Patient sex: F
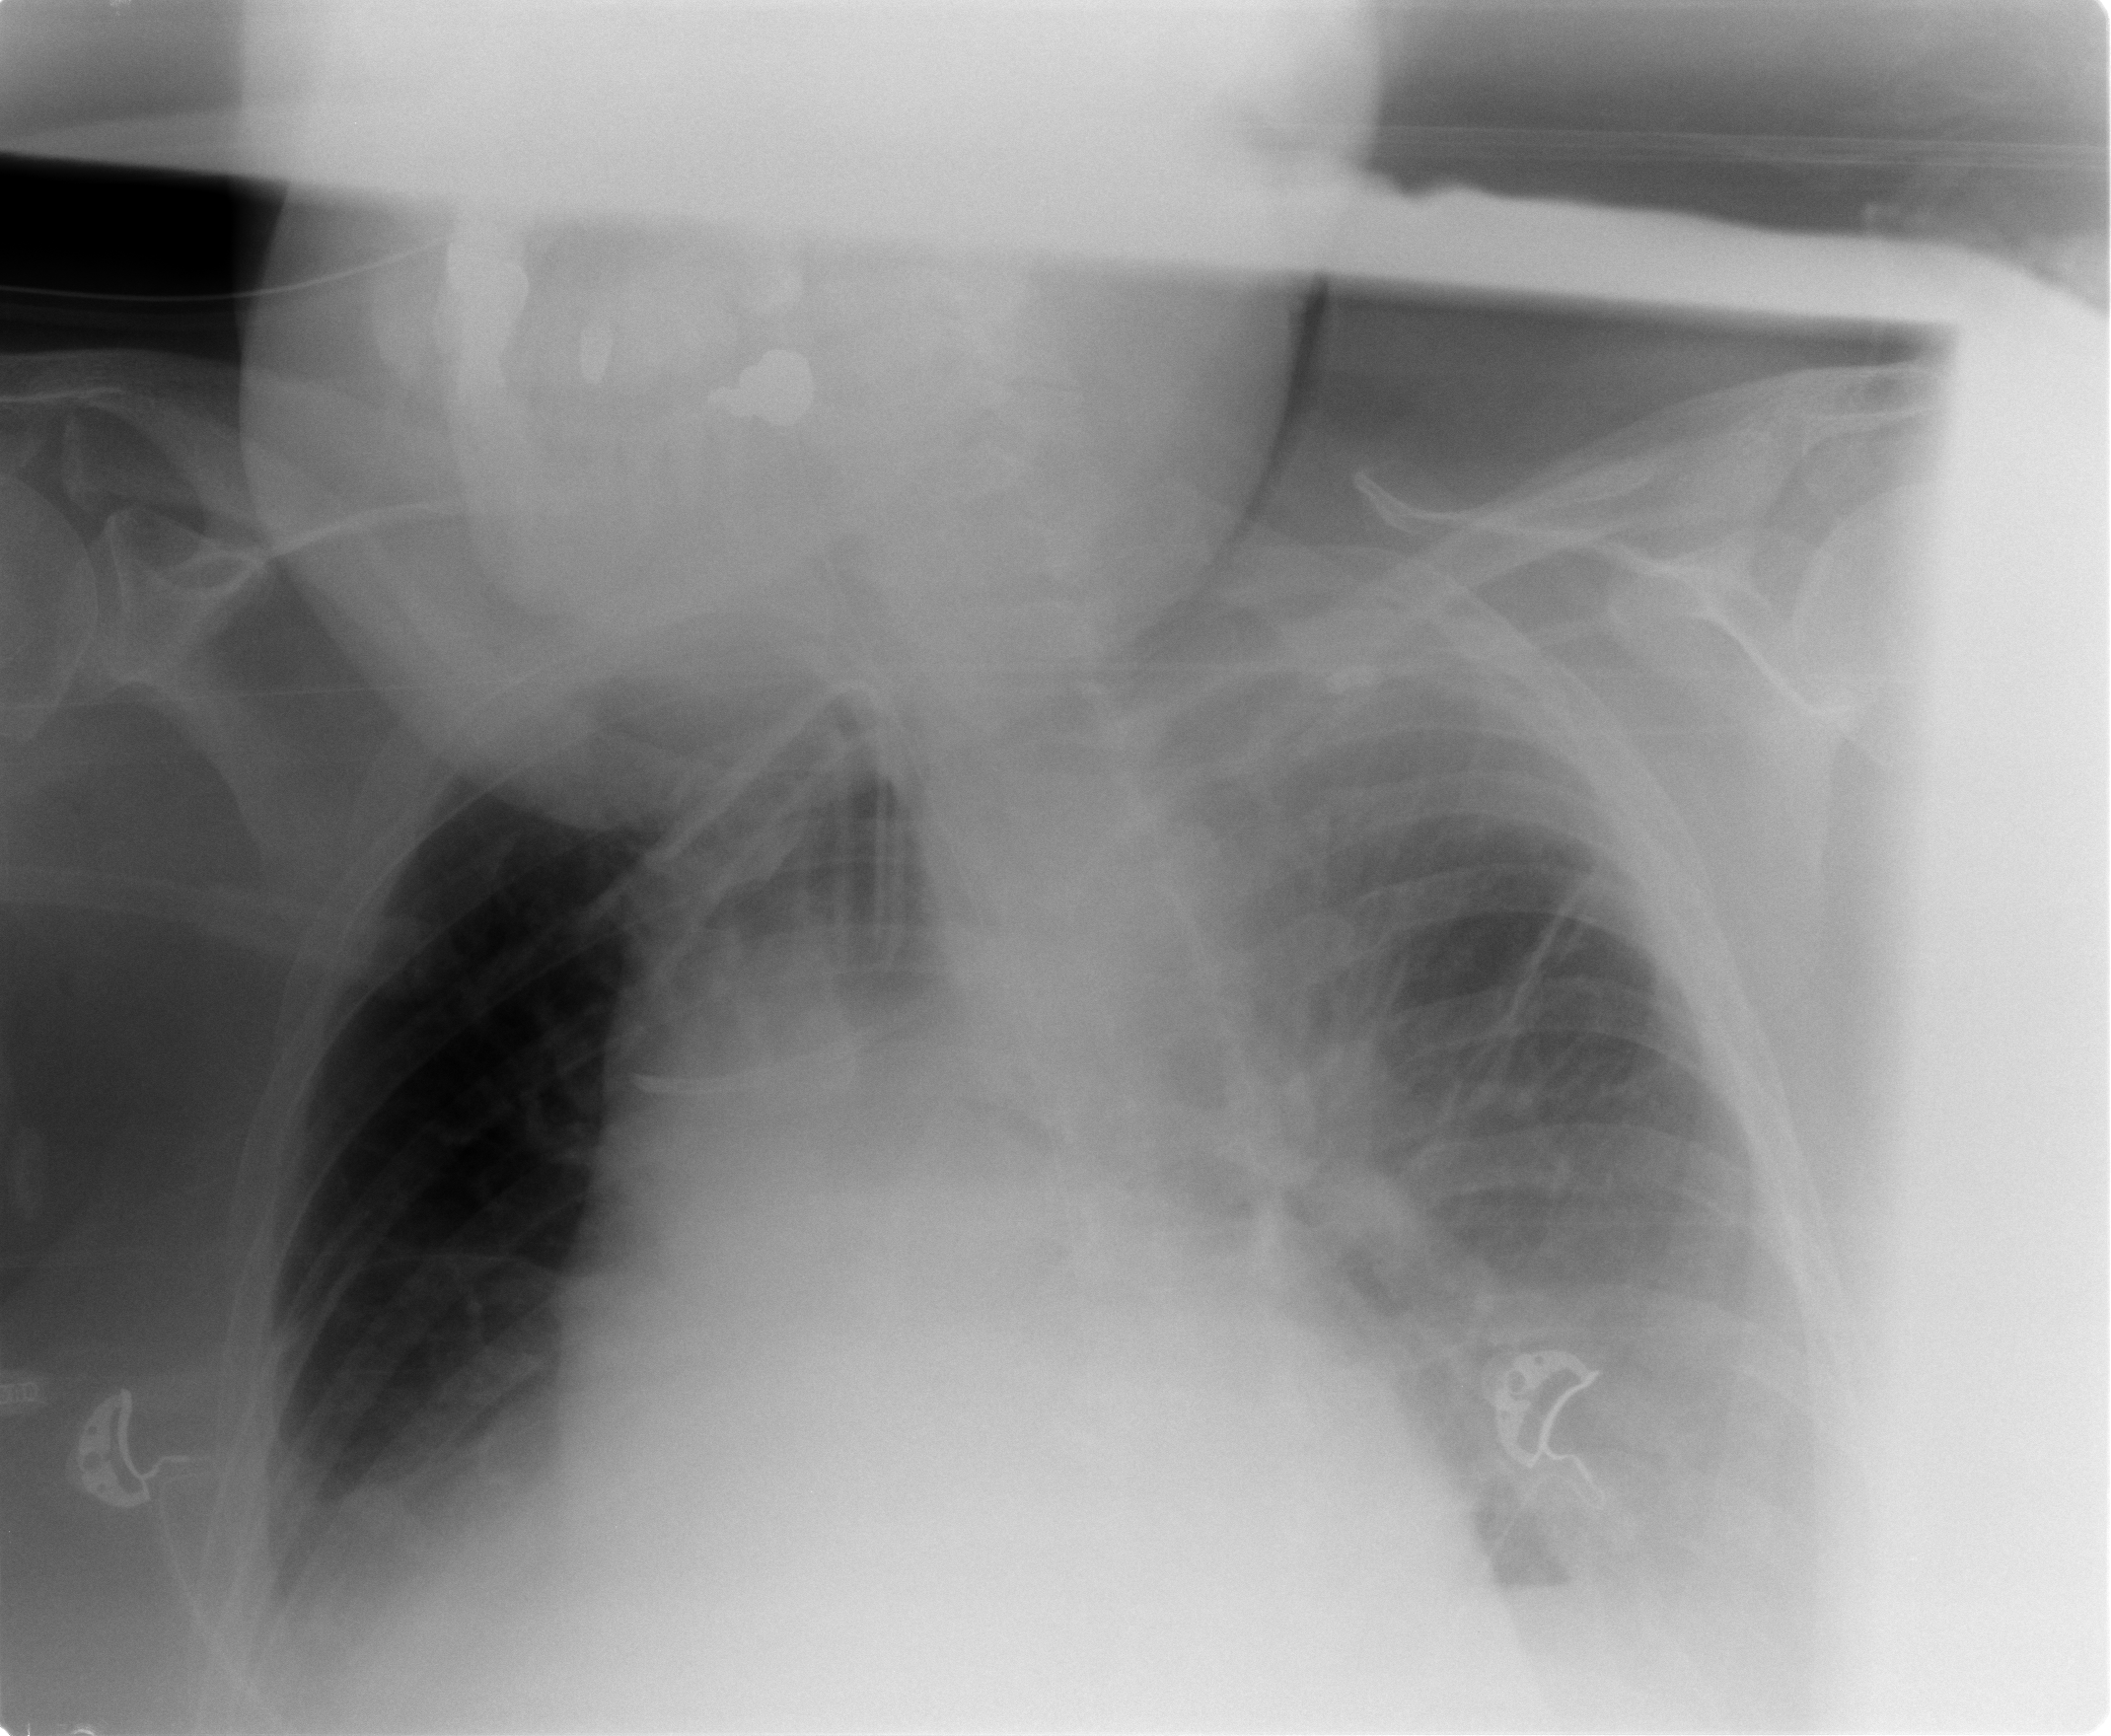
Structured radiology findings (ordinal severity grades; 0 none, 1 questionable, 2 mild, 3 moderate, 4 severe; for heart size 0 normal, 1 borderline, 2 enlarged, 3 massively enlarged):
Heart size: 2
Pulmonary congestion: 2
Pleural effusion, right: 2
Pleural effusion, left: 3
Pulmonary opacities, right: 0
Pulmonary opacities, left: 2
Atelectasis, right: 0
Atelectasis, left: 2